Question: Count the number of objects in the diagram.
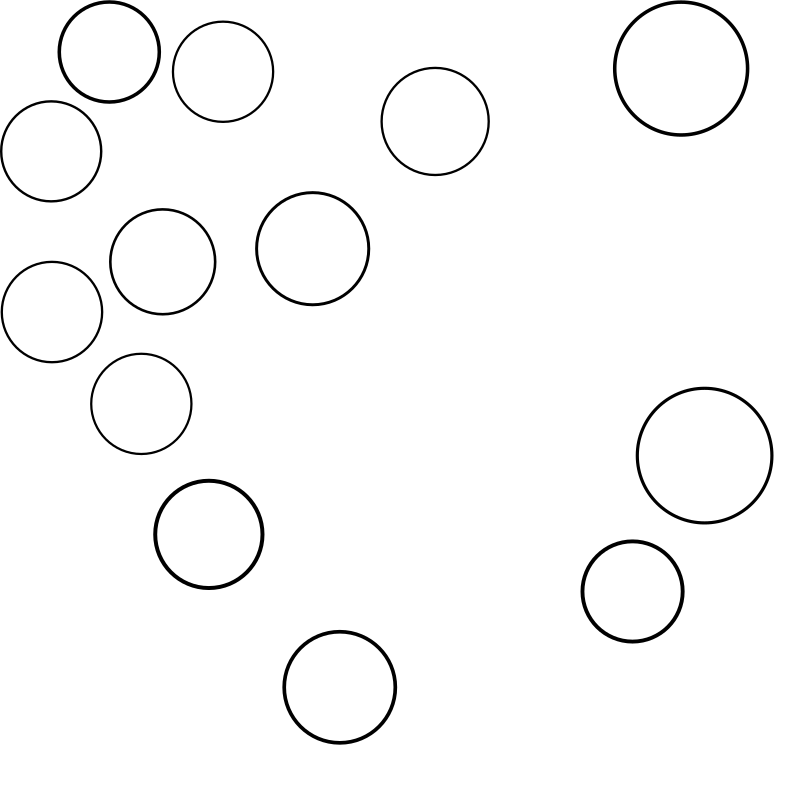
Answer: 13